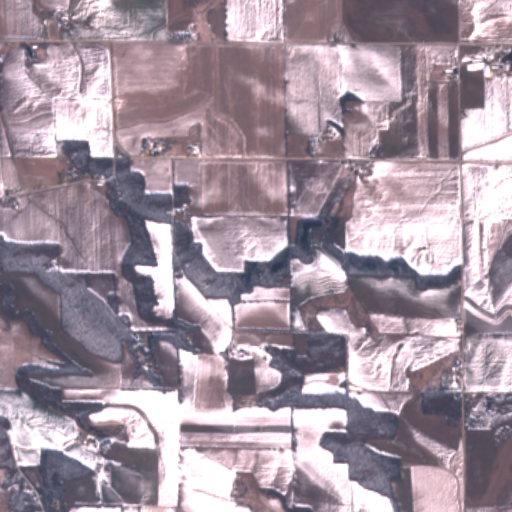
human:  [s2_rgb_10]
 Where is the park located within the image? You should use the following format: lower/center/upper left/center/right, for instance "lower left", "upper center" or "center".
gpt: The park is located in the center of the image.
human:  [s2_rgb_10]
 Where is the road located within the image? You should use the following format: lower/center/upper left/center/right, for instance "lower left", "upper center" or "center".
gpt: There is no road in the image.